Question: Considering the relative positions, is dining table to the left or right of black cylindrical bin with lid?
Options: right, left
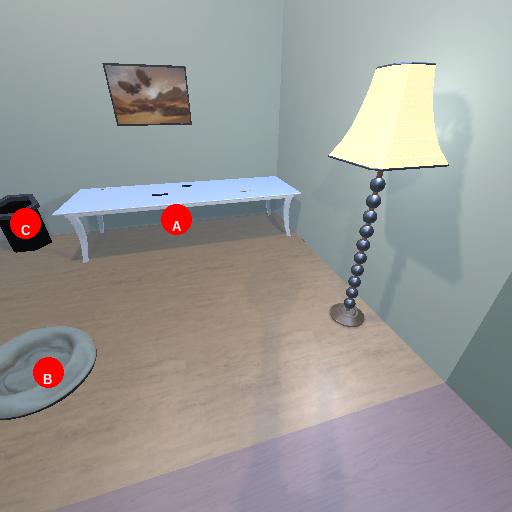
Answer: right